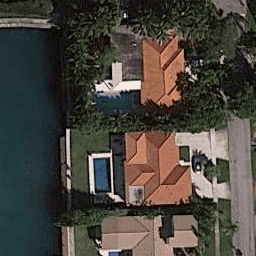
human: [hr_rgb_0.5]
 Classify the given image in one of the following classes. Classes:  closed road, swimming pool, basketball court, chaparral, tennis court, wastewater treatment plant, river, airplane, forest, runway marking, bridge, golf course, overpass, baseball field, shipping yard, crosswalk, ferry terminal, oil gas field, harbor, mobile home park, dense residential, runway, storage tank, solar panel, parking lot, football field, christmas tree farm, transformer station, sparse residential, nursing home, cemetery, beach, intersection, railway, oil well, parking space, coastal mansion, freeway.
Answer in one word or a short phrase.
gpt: coastal mansion